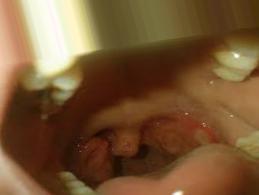
Condition: Mouth Ulcer